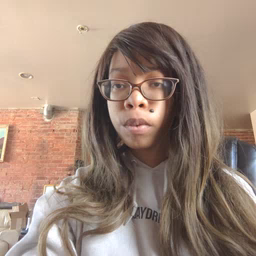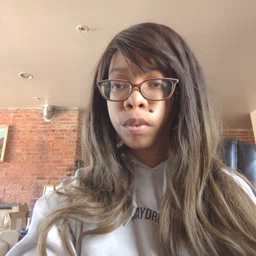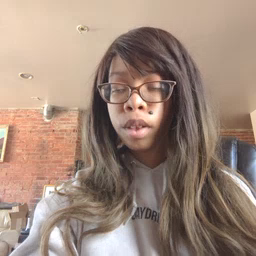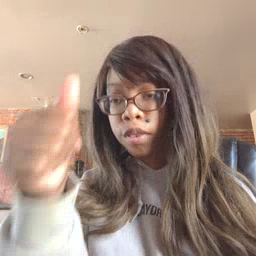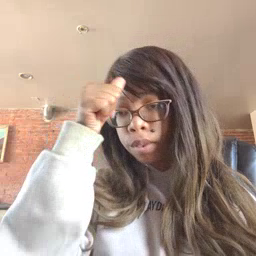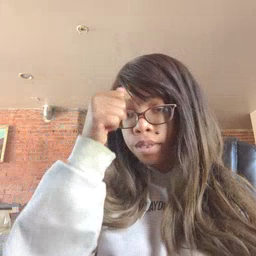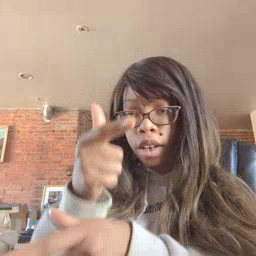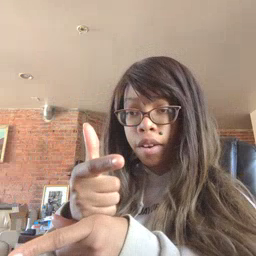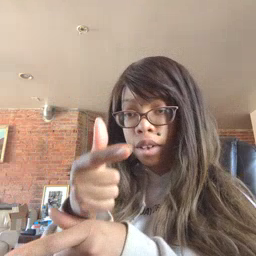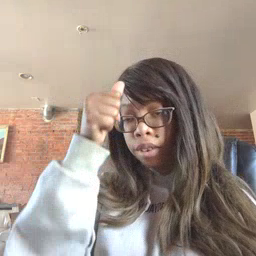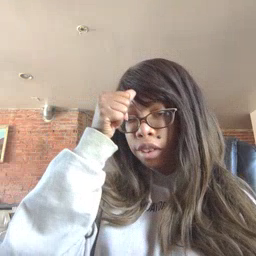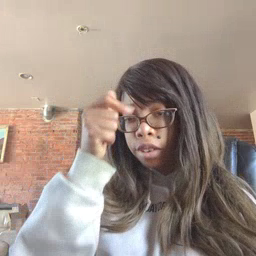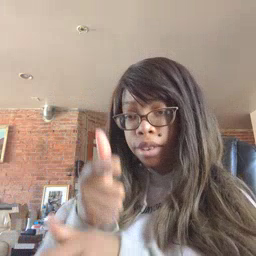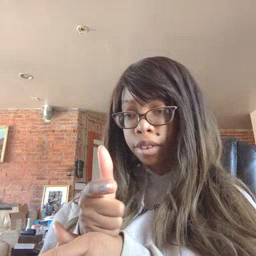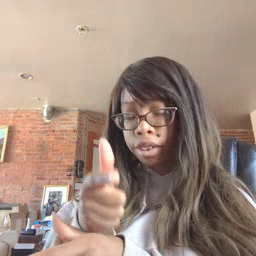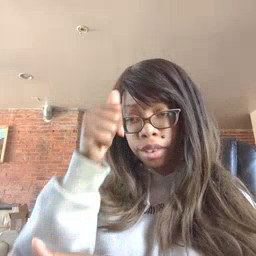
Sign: brother